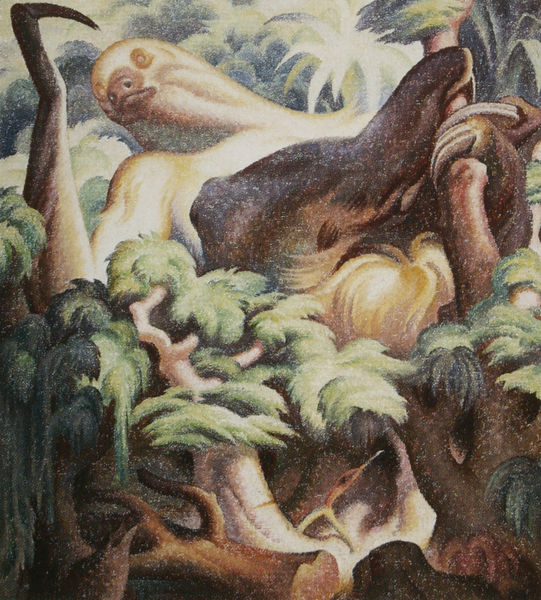
Titel: Urwald
Künstler: Norbertine Bresslern-Roth
Standort: Graz
Institution: Neue Galerie am Landesmuseum Joanneum
Schlagwörter: baum, laub, vogel, weiß, baumstämme, bäume, gelb, grün, äste, braun, holz, nase, tier, tiere, augen, ast, natur, vögel, figur, pflanzen, wald, affe, schwanz, ente, gans, palme, hängen, krallen, wurzeln, verschlungen, maul, märchen, urwald, palmen, kralle, rebhuhn, blätterdach, dschungel, regenwald, klammern, abgesägt, abhängen, faultier, gänseschnabel